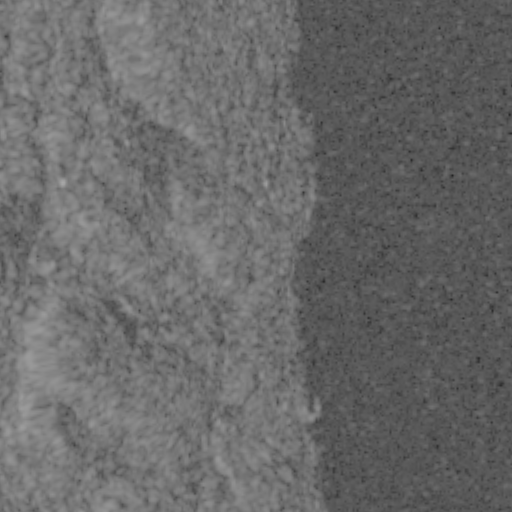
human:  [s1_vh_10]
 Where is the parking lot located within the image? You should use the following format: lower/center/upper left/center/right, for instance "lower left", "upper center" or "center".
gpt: The parking lot is located in the center of the image.
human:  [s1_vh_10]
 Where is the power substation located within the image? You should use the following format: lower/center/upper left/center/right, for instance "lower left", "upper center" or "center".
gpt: The power substation is located in the lower center of the image.
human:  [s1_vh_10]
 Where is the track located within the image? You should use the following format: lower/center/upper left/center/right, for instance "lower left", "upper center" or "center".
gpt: There is no track in the image.

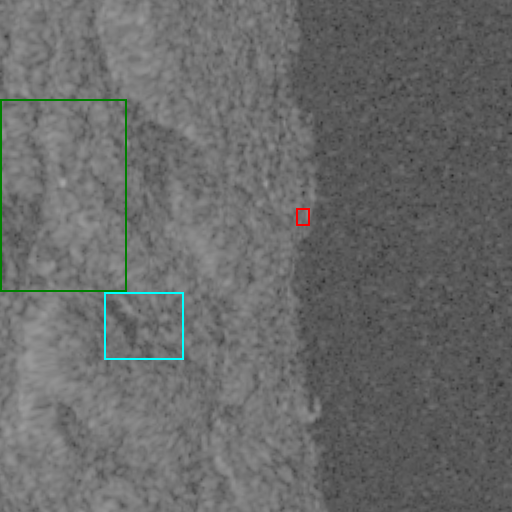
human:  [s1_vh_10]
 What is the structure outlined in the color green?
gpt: The structure outlined in green is a crop field.
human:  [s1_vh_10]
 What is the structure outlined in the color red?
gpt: The structure outlined in red is a power substation.
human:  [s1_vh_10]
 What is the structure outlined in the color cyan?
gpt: The structure outlined in cyan is a quarry.
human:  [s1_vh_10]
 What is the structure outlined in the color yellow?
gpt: There is no yellow outline.